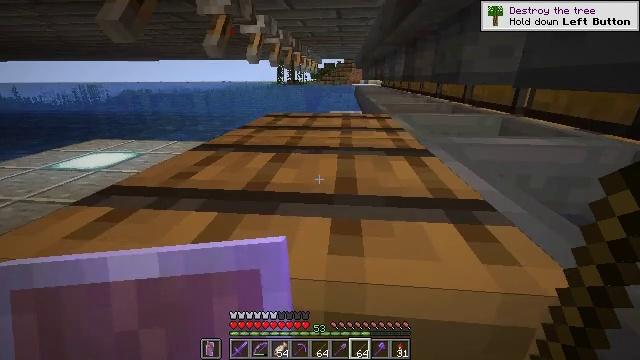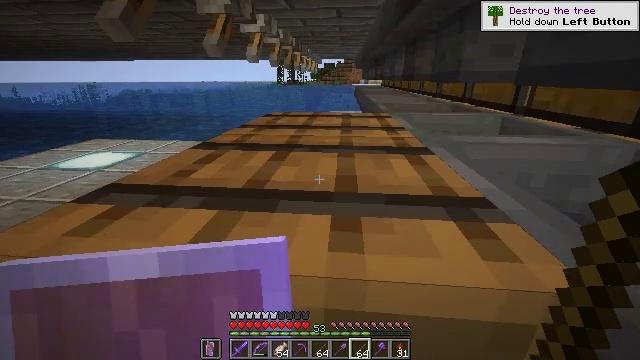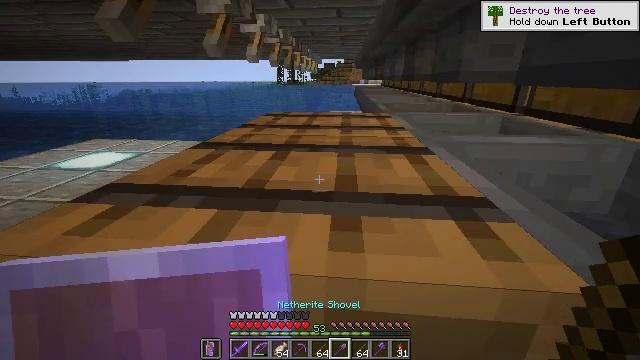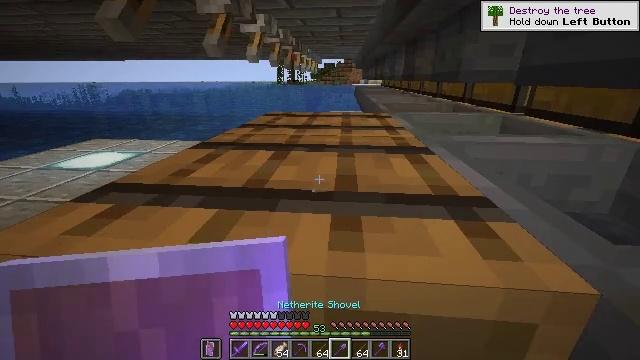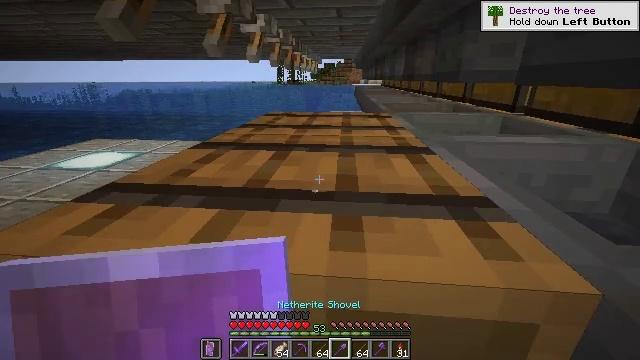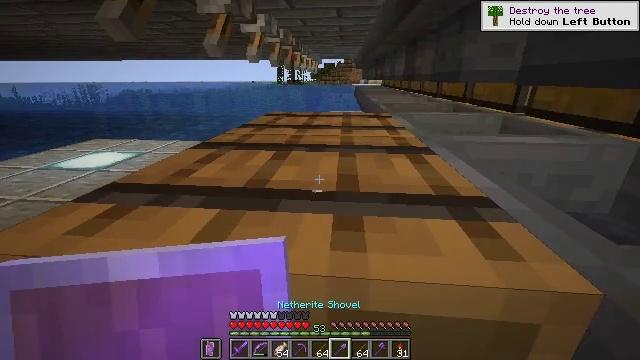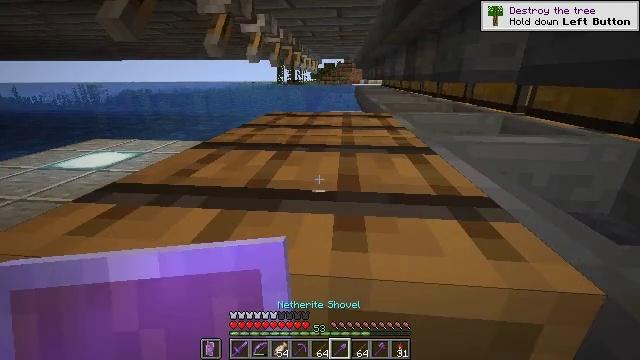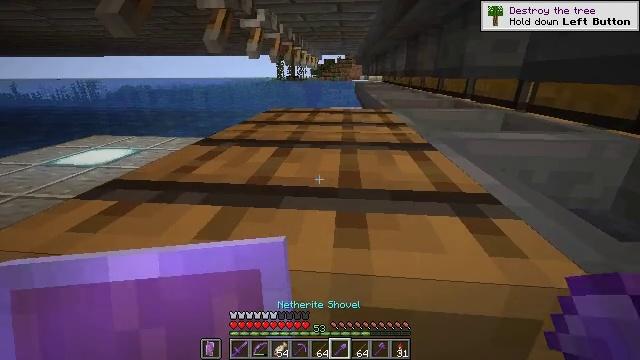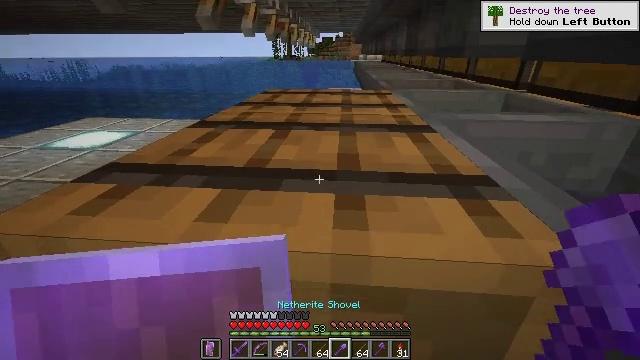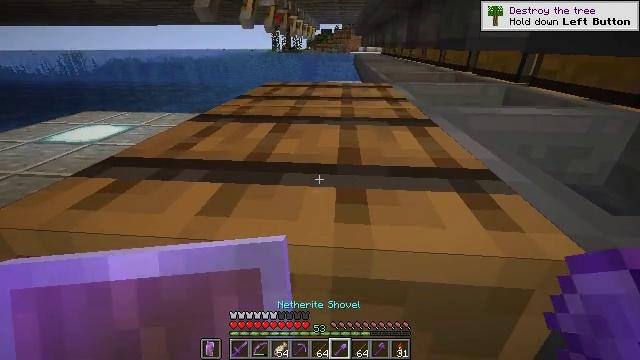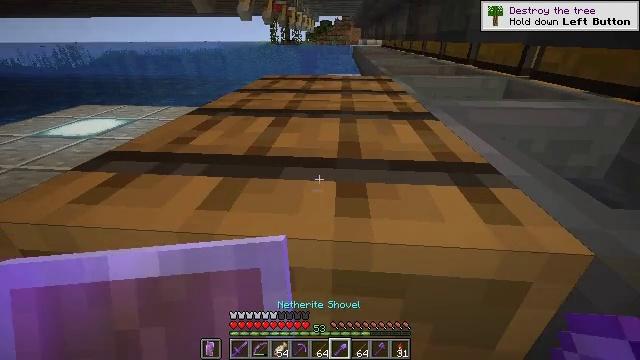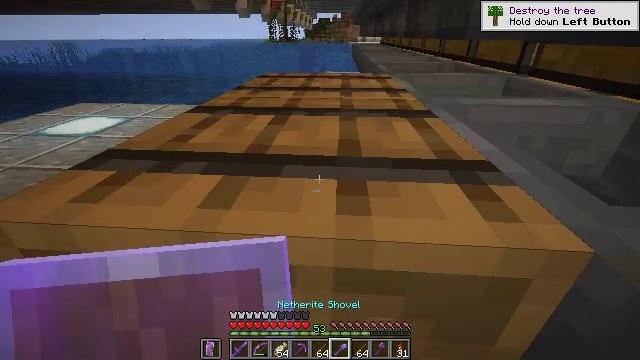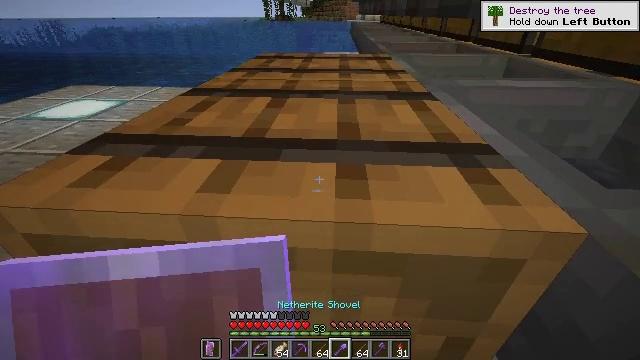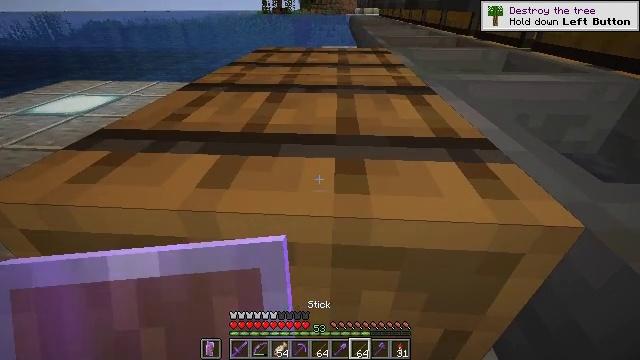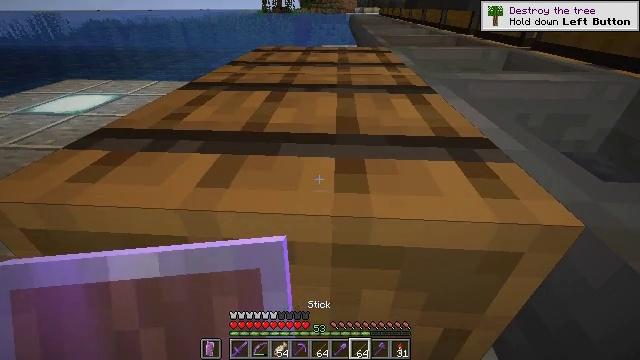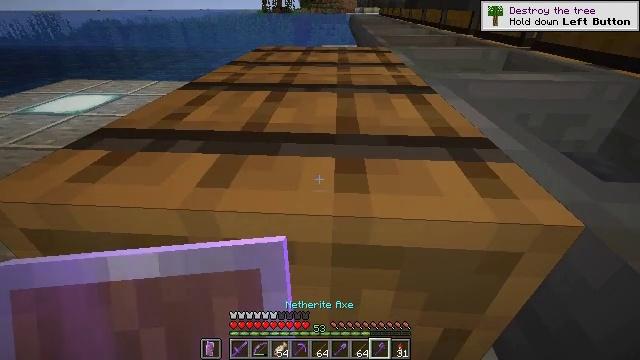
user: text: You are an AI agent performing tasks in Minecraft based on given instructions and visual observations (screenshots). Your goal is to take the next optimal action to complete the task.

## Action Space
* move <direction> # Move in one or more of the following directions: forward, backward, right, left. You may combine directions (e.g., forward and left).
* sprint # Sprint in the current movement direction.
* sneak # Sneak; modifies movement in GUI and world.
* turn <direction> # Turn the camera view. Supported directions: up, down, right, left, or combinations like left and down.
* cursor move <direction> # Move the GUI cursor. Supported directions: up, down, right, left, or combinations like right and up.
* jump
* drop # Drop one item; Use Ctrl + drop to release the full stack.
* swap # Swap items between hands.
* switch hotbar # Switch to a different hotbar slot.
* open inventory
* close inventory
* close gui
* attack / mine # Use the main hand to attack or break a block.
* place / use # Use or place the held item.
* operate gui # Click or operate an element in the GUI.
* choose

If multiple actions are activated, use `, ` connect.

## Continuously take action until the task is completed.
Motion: motion action
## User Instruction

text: Smash the barrel to get its contents.
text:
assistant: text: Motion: sneak
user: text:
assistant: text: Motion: sneak
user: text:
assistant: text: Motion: sneak
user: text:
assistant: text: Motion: move forward, sneak
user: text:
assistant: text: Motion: move forward, sneak
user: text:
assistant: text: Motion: move forward, sneak
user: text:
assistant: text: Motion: move forward, sneak
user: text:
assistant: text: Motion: move forward, sneak, turn down
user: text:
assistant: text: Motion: move forward, sneak, turn down
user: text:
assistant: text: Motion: move forward, sneak, turn down
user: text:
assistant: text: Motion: move forward, sneak
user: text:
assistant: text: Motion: move forward, sneak, turn down
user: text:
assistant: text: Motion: sneak, turn down
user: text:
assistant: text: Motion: sneak
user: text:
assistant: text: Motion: sneak
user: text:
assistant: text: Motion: sneak
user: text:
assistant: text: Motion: sneak
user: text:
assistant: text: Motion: sneak
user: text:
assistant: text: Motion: sneak
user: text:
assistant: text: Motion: sneak
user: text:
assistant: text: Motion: sneak
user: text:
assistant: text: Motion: sneak
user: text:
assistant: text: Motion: sneak
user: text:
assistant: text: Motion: sneak, attack / mine
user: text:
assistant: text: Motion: move forward, sneak, attack / mine
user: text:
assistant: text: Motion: move forward, sneak, attack / mine
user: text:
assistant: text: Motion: move forward, sneak, attack / mine
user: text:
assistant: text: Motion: move forward, sneak, attack / mine
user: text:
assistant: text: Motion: move forward, sneak, attack / mine
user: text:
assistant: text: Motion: move forward, sneak, attack / mine